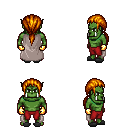
a pixel art fantasy rpg character, male body template, orc, green skin, gray cape, red pants, dark blonde ponytail hairstyle, gold gloves, gray slippers, four views (front, back, left, right), 2x2 character sprite sheet, small pixel art, hard edges, no anti-aliasing